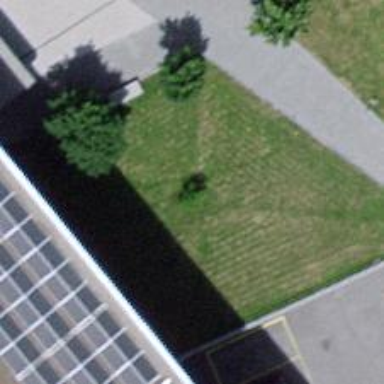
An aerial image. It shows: Shrub in its natural environment.